Breast ultrasound image
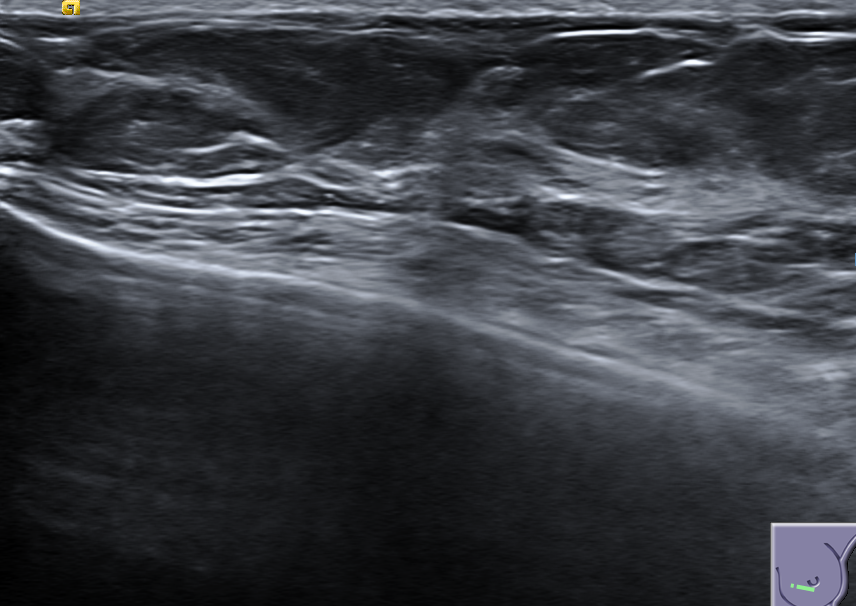
Diagnosis: normal